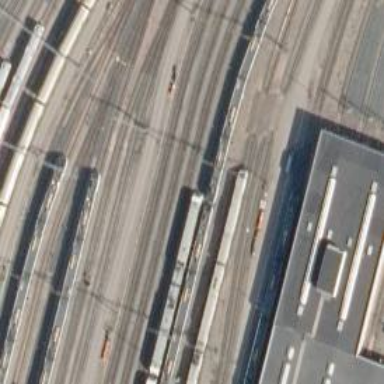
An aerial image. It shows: Rail yard with electrified contact lines for the trains.